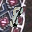
Label: 8